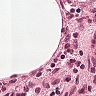
Metastatic tissue present: no